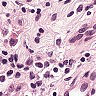
Metastatic tissue present: no